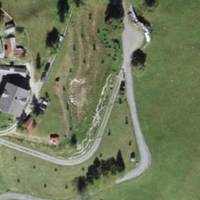
EUNIS habitat code: 24
Species observed at this site:
Stellaria graminea
Tanacetum vulgare
Dactylorhiza sambucina